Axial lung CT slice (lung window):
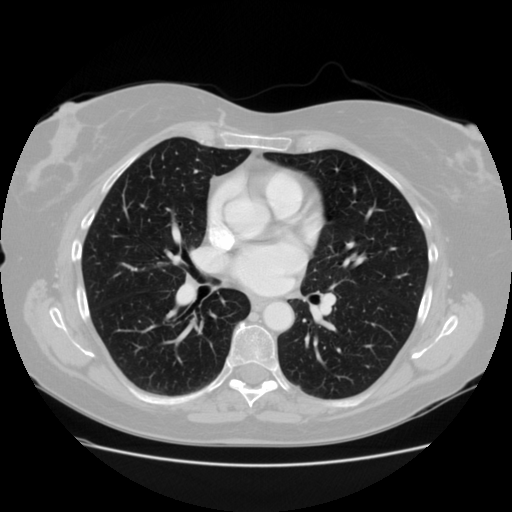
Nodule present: no